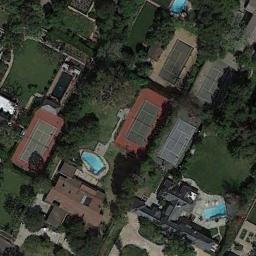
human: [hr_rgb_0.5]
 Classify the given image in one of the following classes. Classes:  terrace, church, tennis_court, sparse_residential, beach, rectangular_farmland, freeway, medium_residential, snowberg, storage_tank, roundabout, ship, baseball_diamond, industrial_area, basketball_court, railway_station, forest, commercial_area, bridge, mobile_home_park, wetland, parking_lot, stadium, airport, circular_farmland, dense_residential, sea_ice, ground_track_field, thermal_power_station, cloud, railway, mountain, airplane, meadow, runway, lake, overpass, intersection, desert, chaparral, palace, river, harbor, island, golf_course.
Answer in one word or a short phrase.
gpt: tennis_court